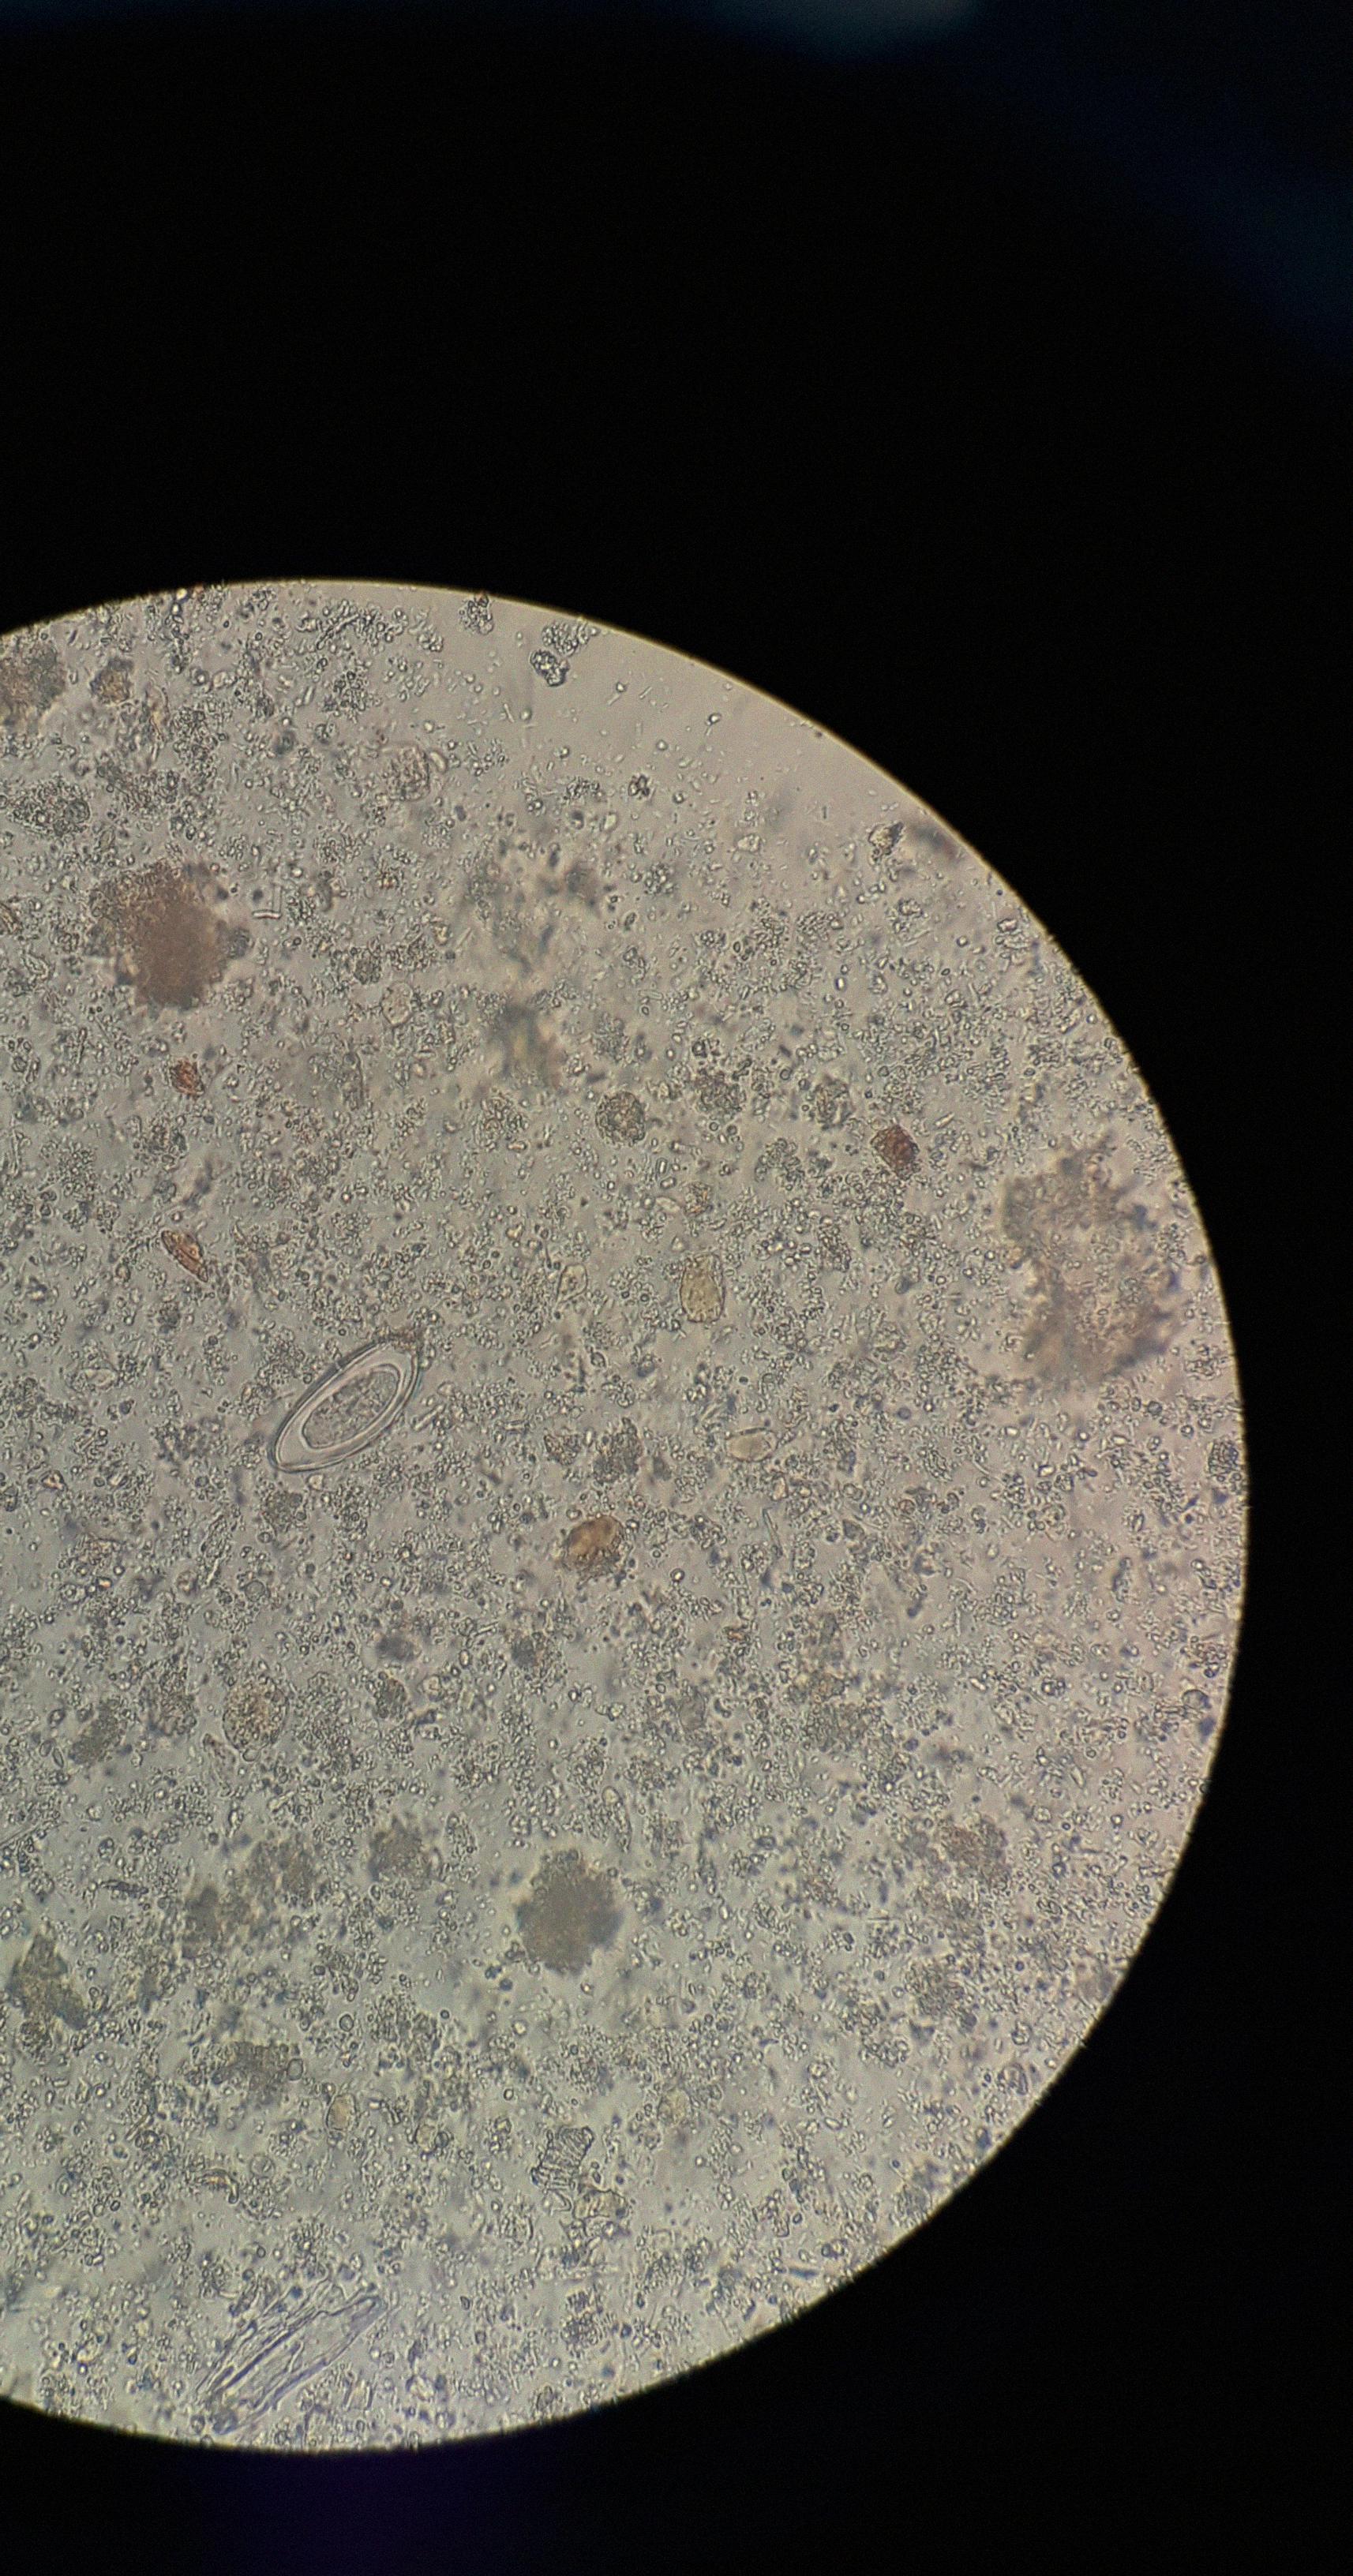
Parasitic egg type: Enterobius vermicularis